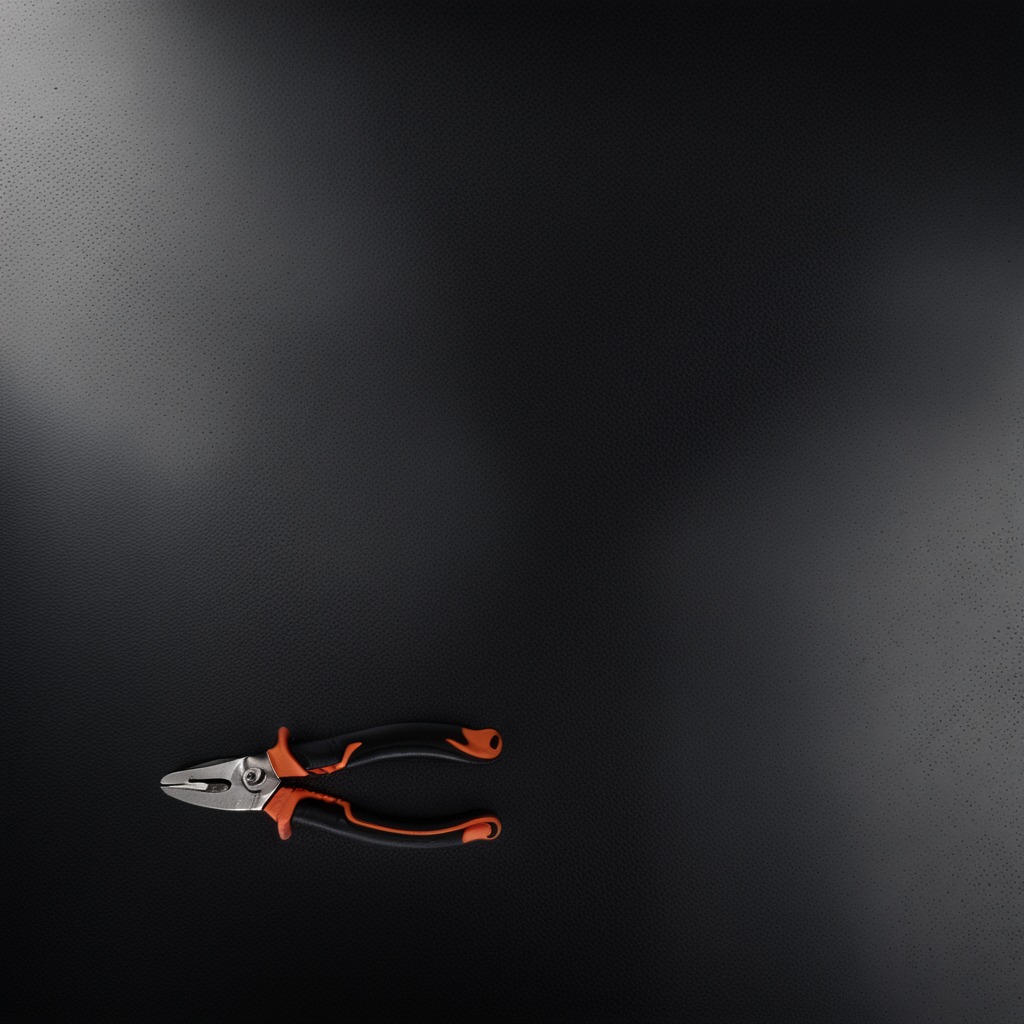
A plier is lying on the clean granite tabletop.